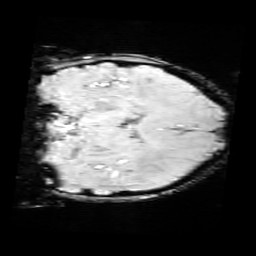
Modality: SWI
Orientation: coronal
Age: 12
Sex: female
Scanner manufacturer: siemens
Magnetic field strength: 3 T
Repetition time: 0.027 s
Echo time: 0.02 s